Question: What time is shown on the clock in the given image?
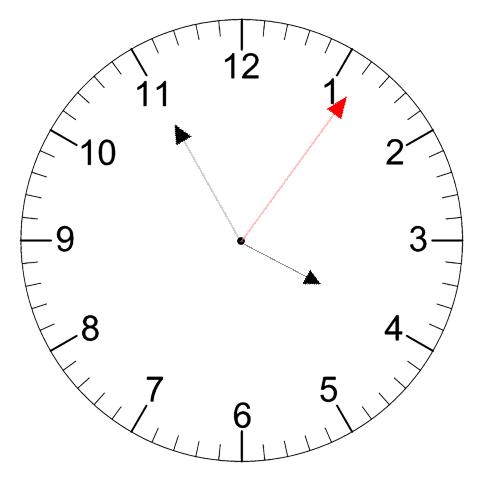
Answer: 03:55:06